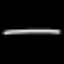
Label: line